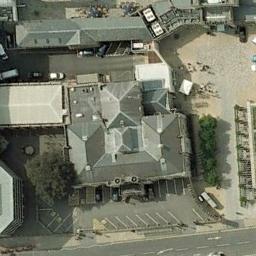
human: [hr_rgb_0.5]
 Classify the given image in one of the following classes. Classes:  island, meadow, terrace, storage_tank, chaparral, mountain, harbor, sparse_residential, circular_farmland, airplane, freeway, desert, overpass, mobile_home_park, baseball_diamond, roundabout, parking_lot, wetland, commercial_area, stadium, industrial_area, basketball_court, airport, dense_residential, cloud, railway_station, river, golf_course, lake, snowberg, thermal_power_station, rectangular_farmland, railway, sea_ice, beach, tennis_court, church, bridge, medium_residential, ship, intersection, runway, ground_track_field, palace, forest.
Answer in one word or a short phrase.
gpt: palace